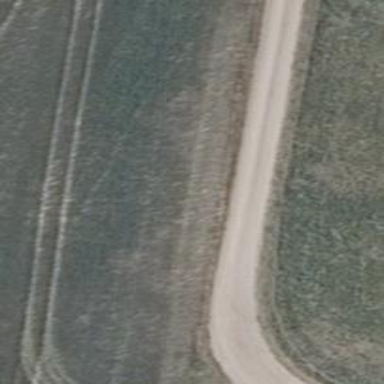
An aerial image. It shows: Track with ground surface. The track is Grade 4.